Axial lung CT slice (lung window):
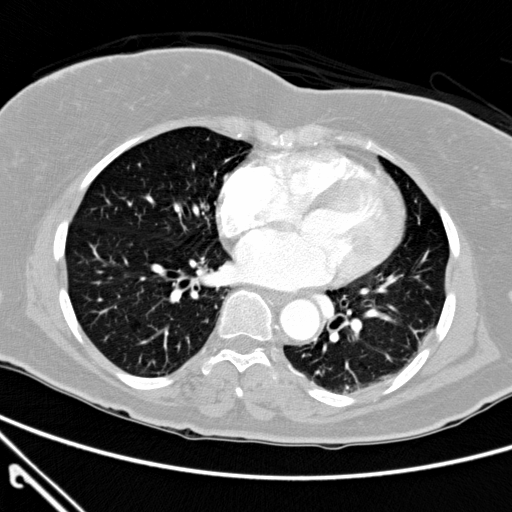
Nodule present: no